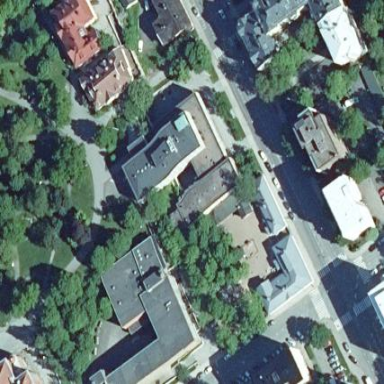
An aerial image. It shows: College building with flat roof.